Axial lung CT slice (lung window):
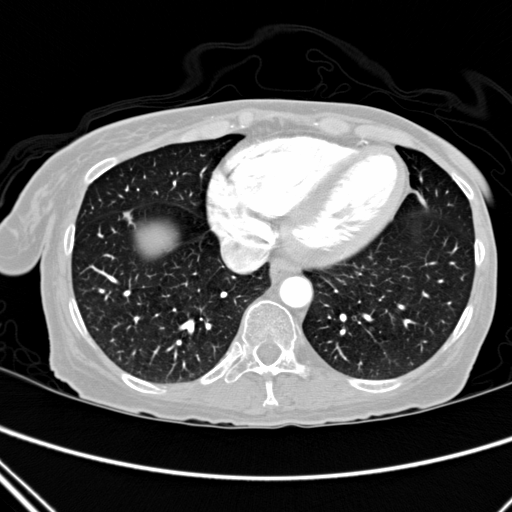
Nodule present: no